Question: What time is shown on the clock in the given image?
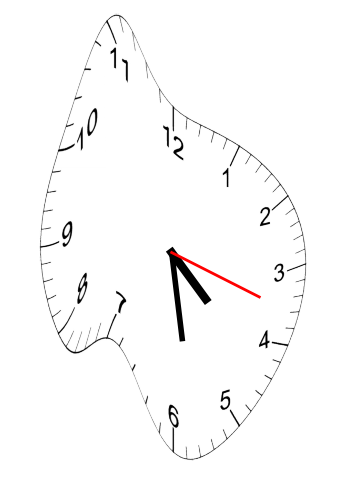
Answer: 04:28:18